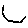
Label: hexagon